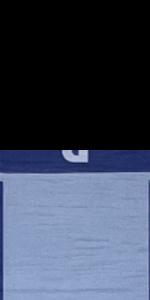
Label: Empty